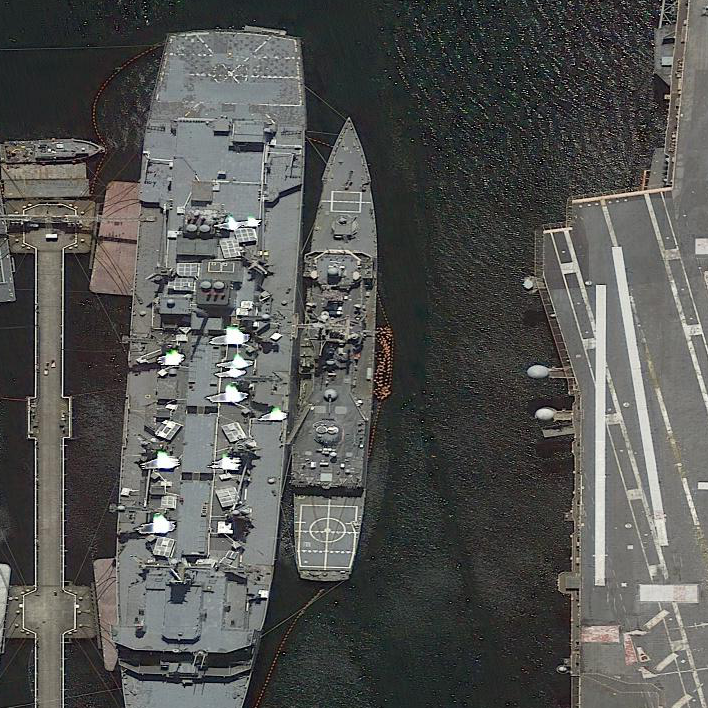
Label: cruiser